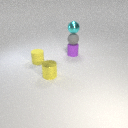
small purple rubber cylinder below small cyan metal sphere